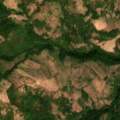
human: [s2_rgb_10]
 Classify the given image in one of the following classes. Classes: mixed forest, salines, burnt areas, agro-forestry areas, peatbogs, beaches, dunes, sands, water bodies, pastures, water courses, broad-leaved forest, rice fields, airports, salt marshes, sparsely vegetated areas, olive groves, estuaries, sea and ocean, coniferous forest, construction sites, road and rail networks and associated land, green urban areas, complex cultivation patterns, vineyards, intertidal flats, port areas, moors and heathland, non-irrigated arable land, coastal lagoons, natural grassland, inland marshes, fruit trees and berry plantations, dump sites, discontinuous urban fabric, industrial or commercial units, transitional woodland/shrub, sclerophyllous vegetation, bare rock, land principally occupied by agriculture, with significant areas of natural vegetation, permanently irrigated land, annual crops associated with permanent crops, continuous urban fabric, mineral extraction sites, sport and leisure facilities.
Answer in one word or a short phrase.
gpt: complex cultivation patterns, land principally occupied by agriculture, with significant areas of natural vegetation, broad-leaved forest, transitional woodland/shrub